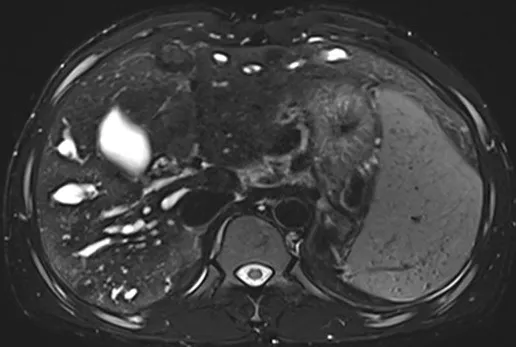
Hepatic MR shows the existence of liver nodule. MR, magnetic resonance.
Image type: radiology (mri)